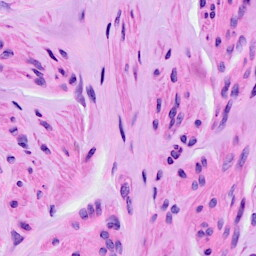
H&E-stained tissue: Ovarian